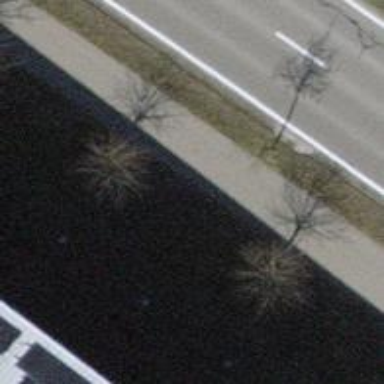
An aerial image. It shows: Urban tree adds touch of nature to the surroundings.